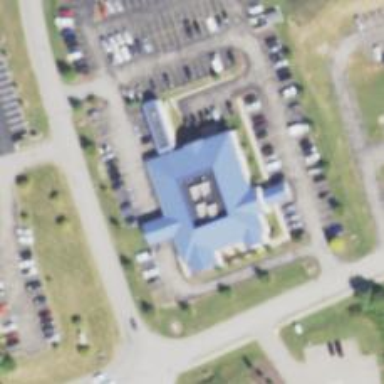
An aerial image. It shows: Healthcare clinic is depicted in the image.